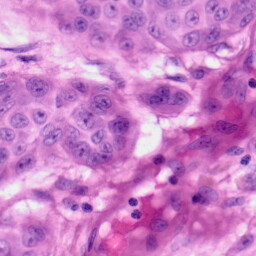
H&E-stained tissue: Skin